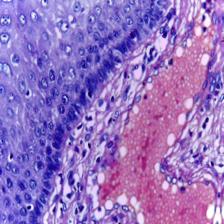
Diagnosis: Normal